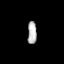
Tissue: prostate
Cell type: Fibroblasts
Senescence score: 0.8322
Nuclear area (px): 198
Mean DAPI intensity: 181.843